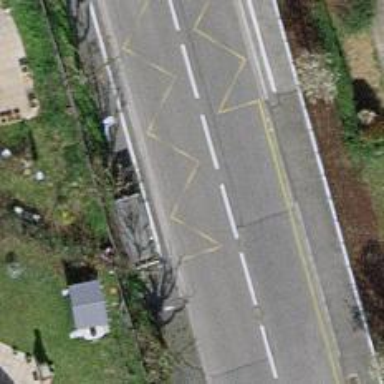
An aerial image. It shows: Bus stop with sheltered platform for public transport.